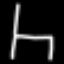
Label: chair